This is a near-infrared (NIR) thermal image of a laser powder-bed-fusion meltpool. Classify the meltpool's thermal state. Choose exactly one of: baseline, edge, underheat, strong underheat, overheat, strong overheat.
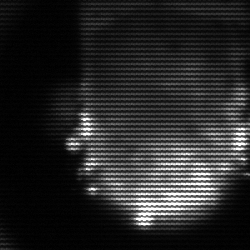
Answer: baseline